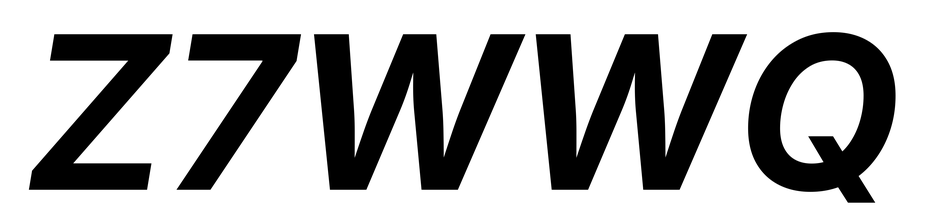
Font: Inter-Italic_Bold_Italic